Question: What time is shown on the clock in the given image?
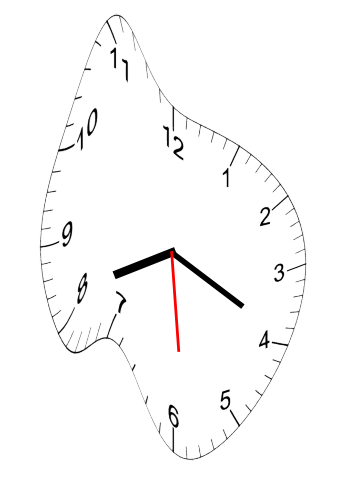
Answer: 08:19:29